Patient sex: M
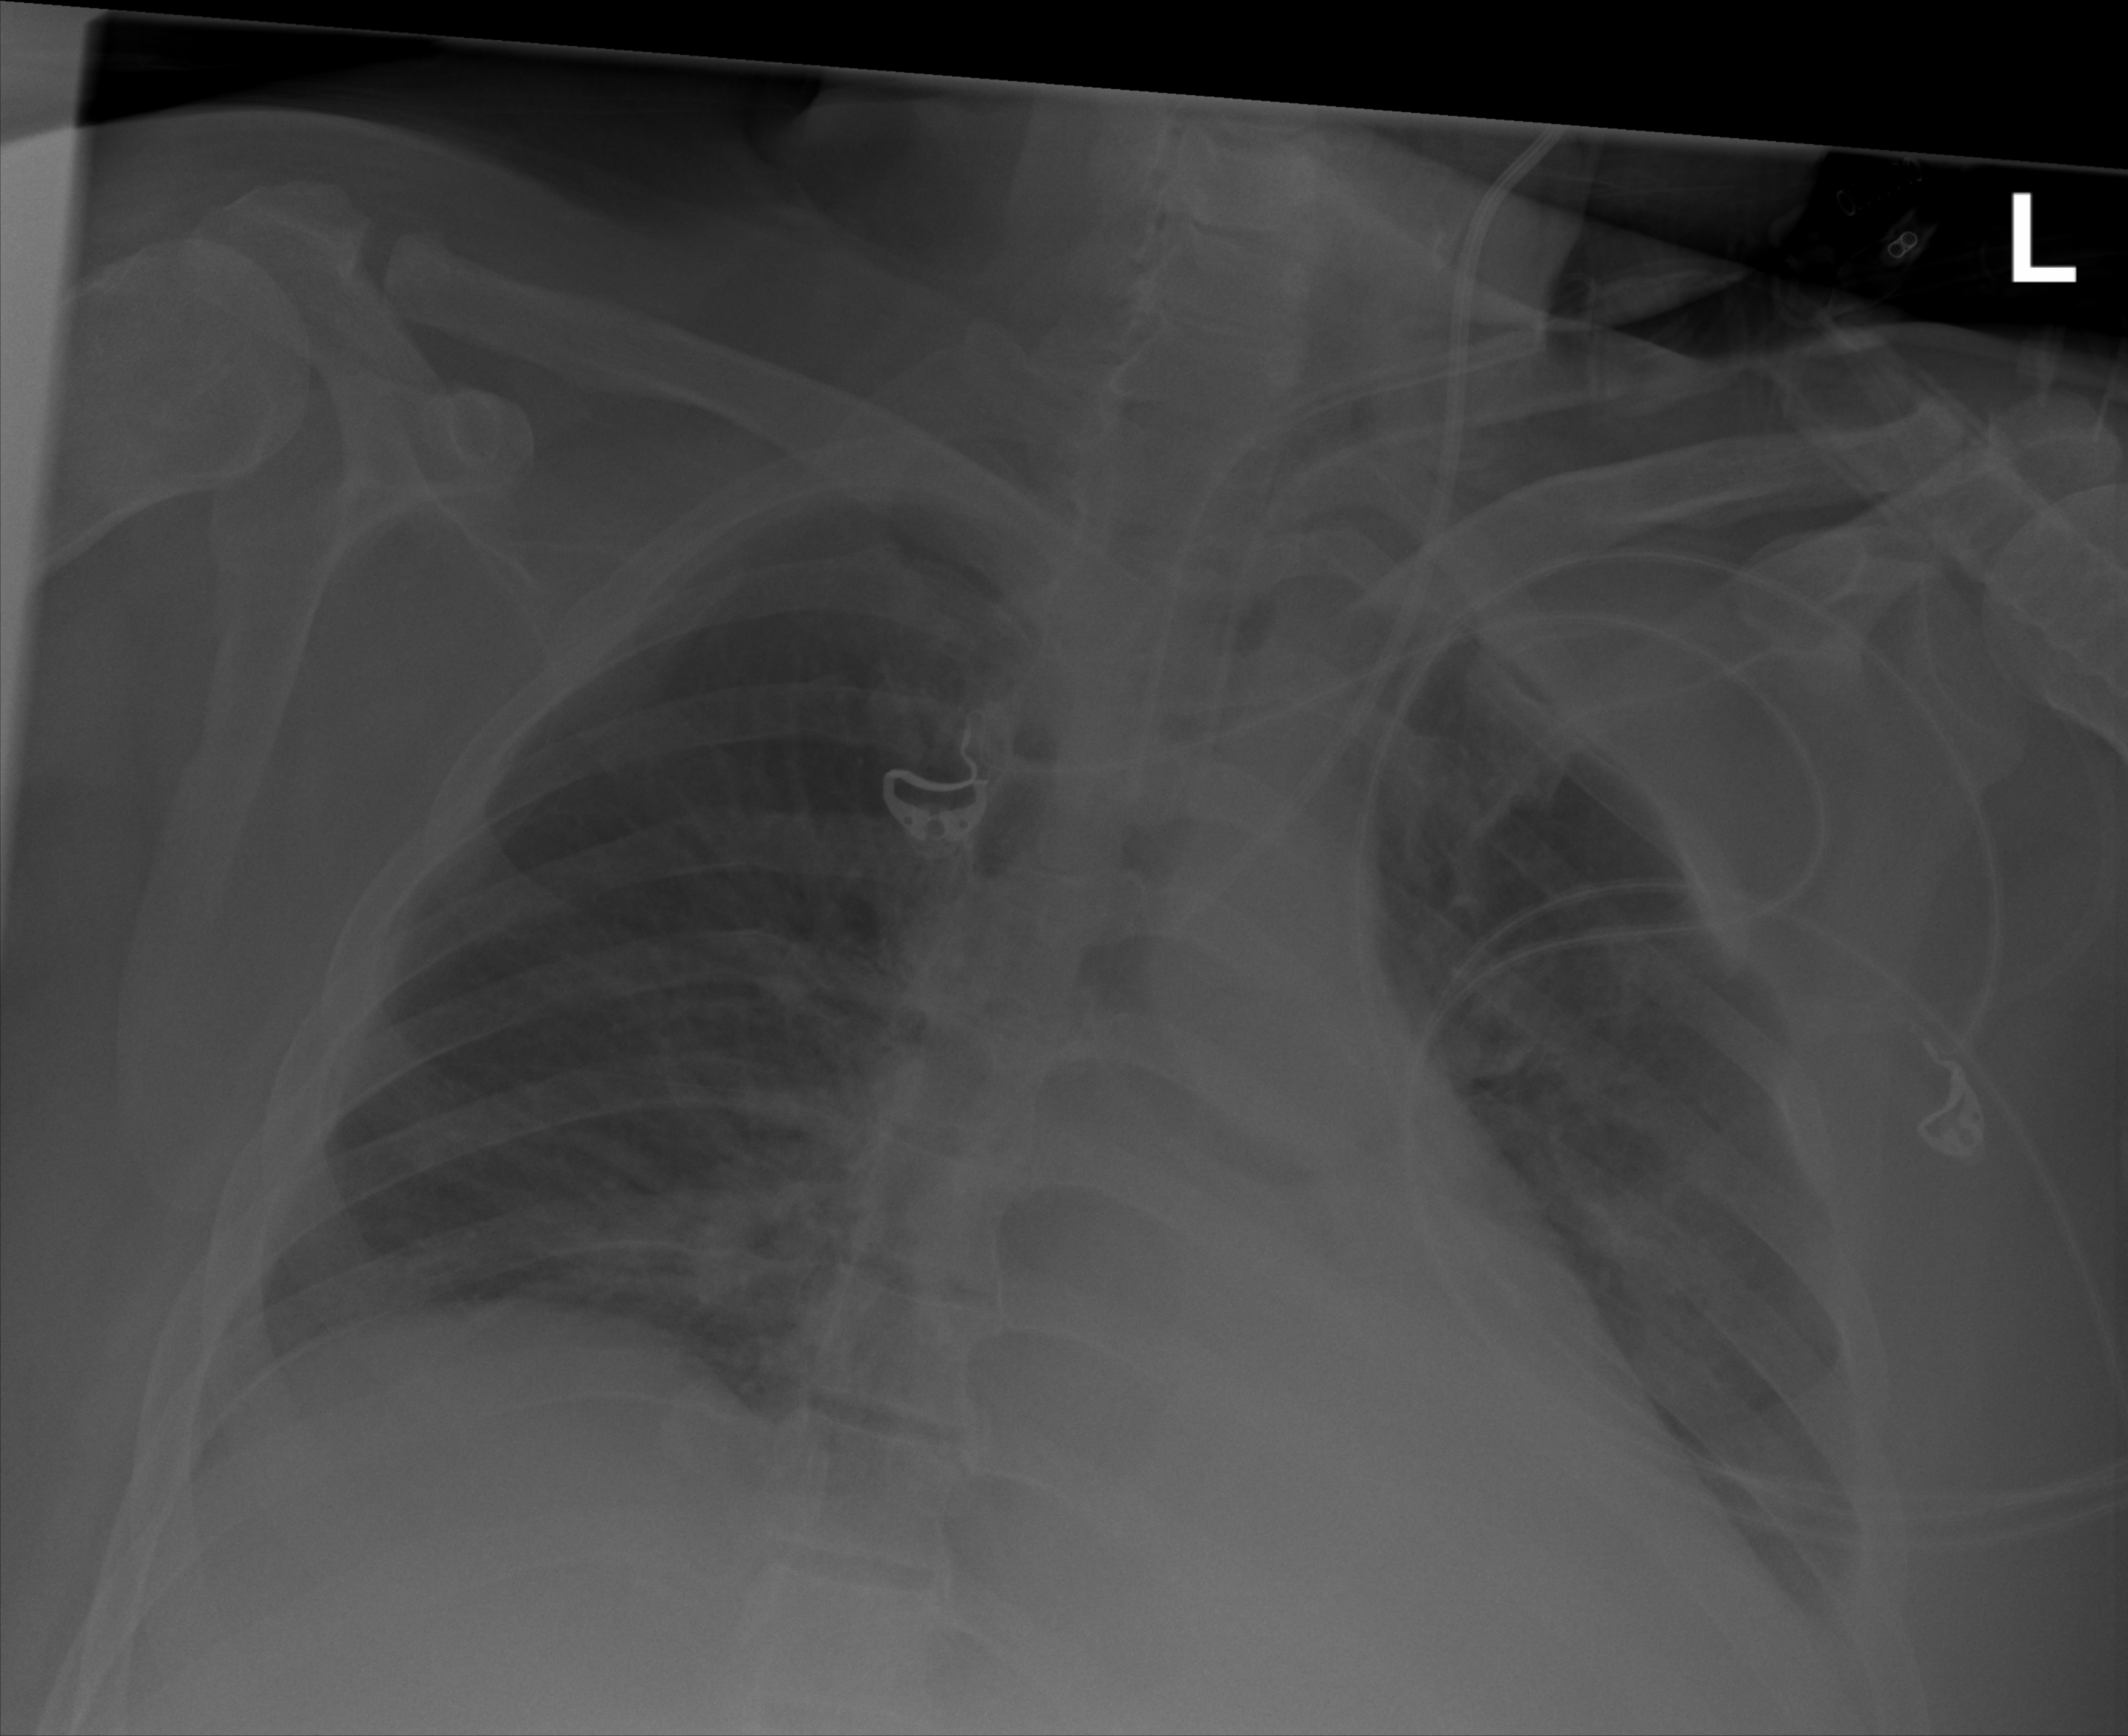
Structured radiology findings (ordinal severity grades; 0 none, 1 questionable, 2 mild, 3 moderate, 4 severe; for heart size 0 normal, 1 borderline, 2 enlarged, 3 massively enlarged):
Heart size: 2
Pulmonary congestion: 0
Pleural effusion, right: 0
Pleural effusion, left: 2
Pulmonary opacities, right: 0
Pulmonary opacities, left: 0
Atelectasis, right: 0
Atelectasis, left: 0